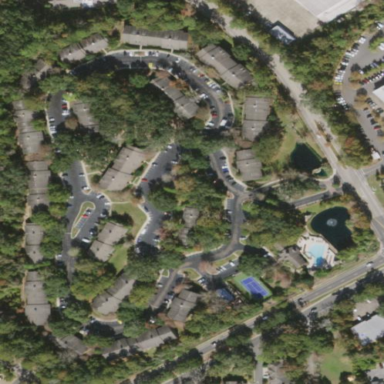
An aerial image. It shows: Residential area with apartments.